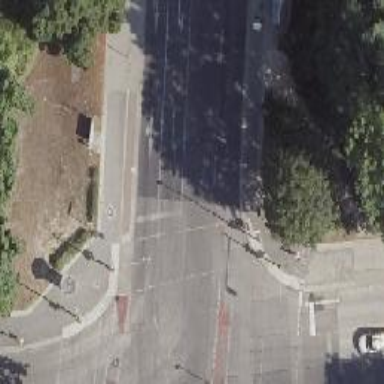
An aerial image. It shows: Footway with traffic signals at crossing.